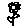
Label: flower